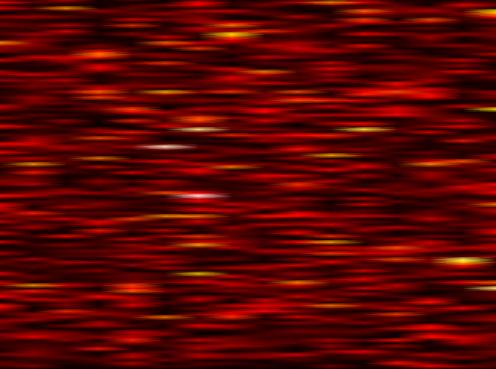
Label: WOLA